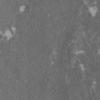
Label: not_dusty